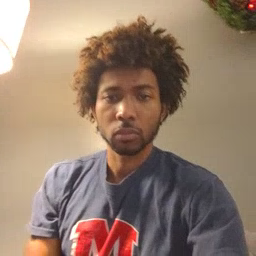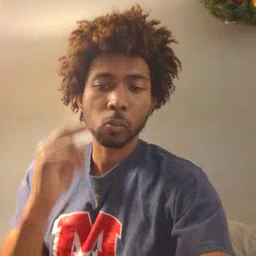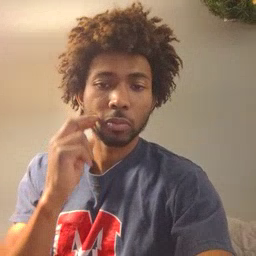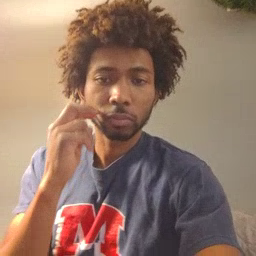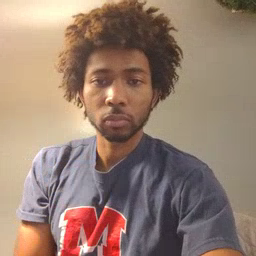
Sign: gum